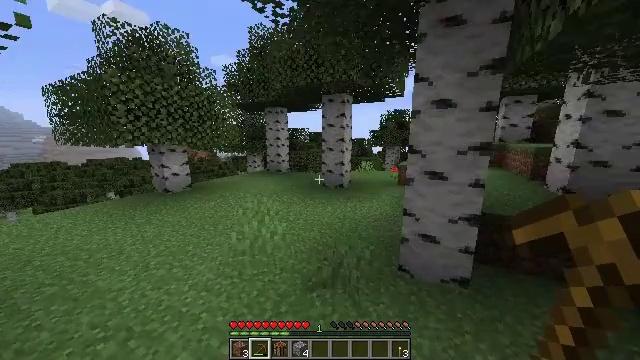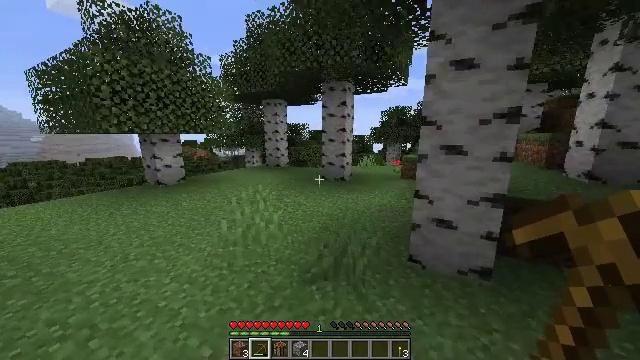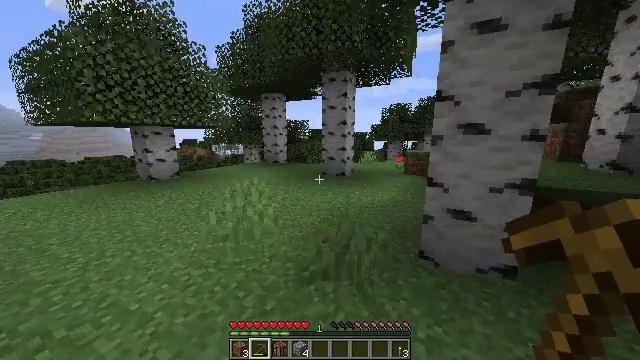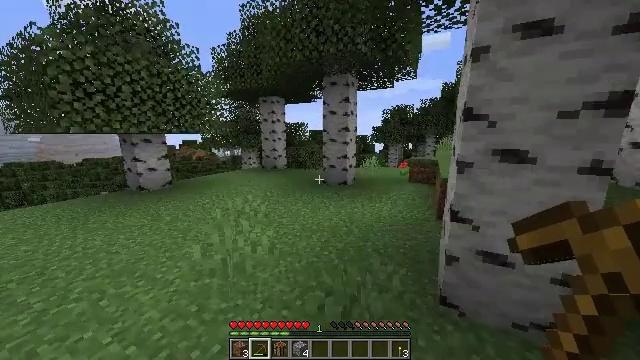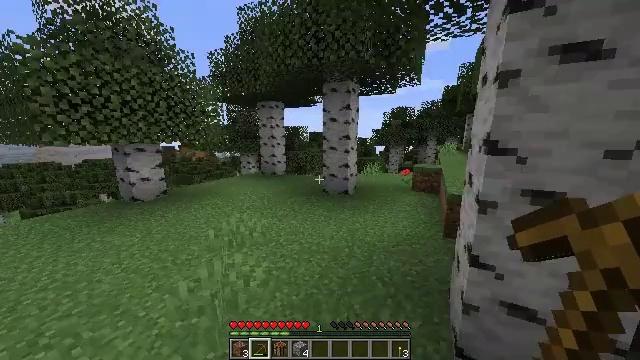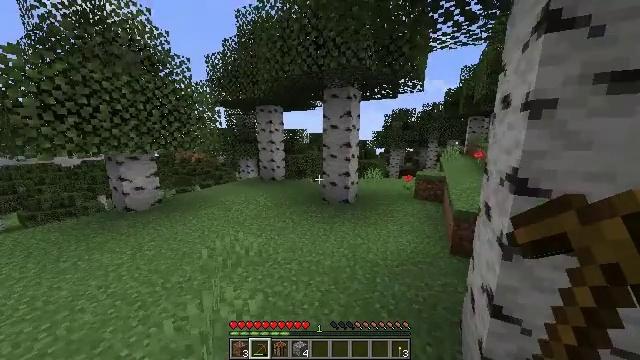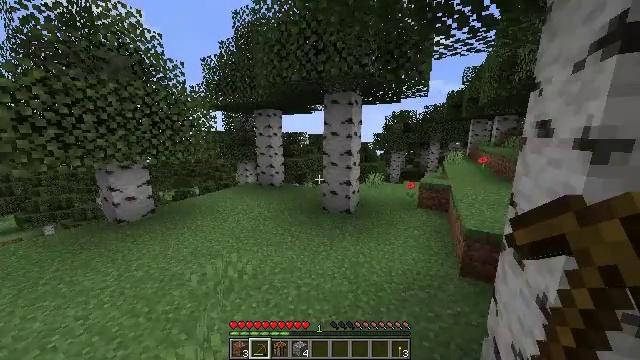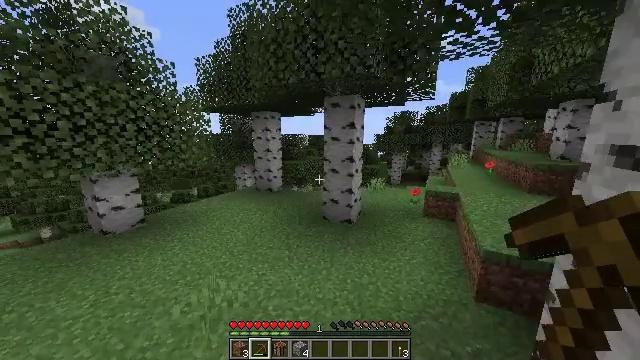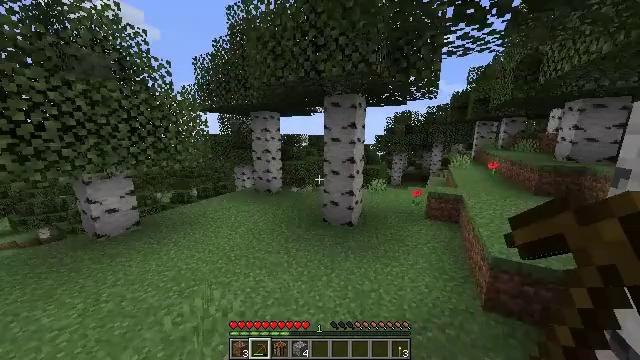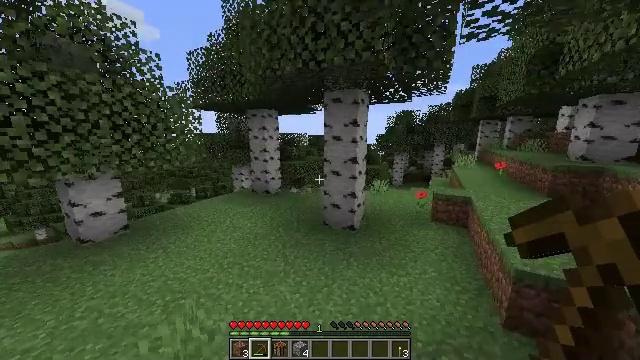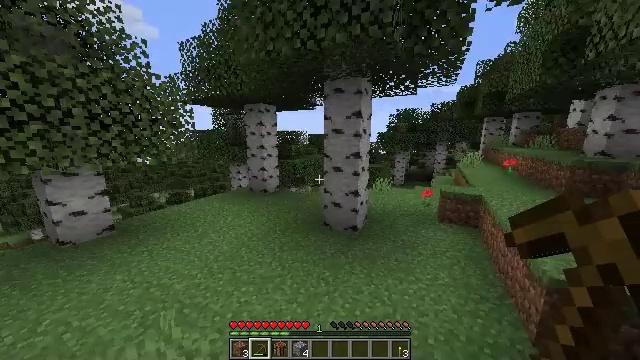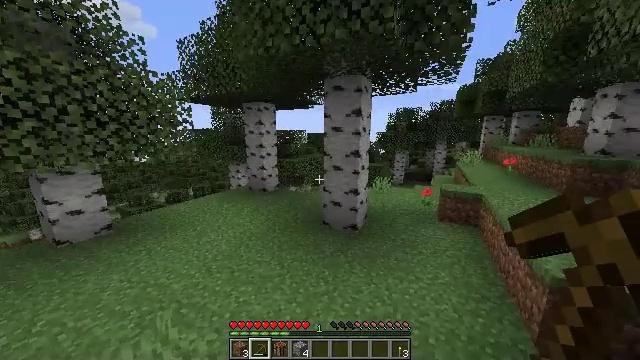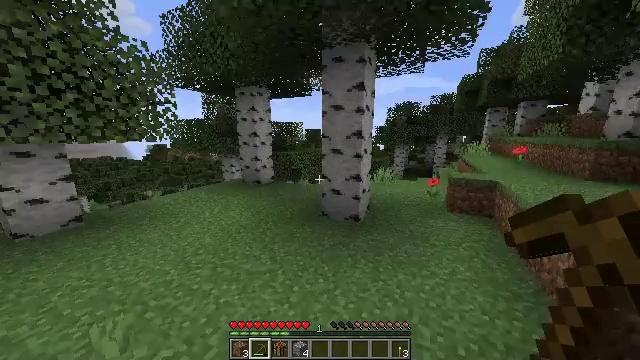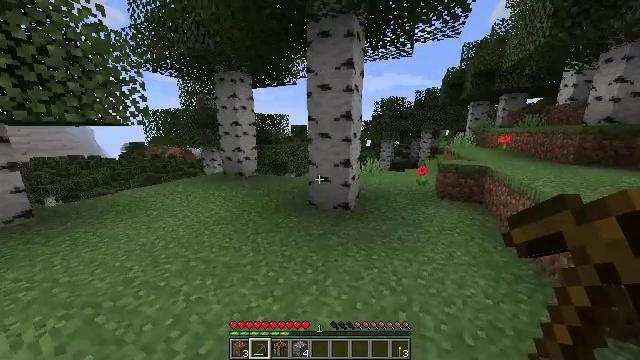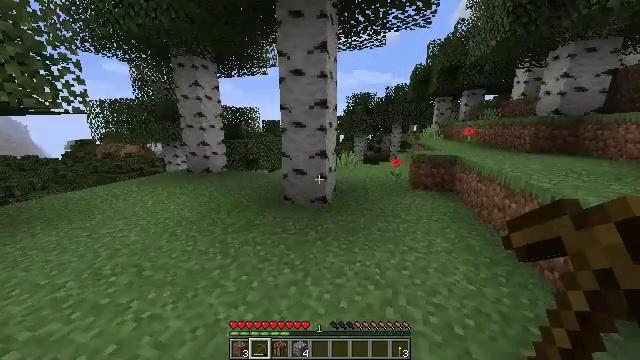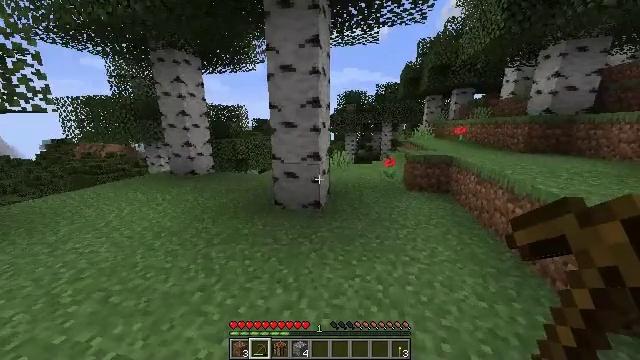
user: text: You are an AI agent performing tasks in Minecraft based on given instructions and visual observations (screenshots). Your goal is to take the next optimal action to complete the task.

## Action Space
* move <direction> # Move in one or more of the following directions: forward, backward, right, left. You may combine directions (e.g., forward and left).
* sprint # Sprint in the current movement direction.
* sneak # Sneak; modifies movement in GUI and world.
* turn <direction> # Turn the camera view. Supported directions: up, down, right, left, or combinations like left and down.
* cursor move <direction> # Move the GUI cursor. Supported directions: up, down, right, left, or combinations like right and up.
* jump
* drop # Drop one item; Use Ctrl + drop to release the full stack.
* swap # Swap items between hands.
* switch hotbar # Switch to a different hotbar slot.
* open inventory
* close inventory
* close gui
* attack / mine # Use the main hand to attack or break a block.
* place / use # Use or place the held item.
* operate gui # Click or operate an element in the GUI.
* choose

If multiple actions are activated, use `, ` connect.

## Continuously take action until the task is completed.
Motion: motion action
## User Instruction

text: Clear birch leaves to get saplings.
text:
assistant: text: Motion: move forward, sprint, jump
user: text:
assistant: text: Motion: move forward, sprint, jump
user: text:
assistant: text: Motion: move forward, sprint, jump
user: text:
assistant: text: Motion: move forward, sprint, jump
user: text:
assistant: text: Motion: move forward, sprint, jump
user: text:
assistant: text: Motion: move forward, sprint, jump
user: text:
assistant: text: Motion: move forward, sprint, jump
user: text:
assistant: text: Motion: move forward, sprint, jump
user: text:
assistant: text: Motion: move forward, sprint, jump
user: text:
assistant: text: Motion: move forward, sprint, jump
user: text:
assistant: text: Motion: move forward, sprint, jump
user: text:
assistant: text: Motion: move forward, sprint, jump
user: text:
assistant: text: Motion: move forward, sprint, turn right, jump
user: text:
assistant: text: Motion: move forward, sprint, turn right, jump
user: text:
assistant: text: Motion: move forward, sprint, turn right, jump
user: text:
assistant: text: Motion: move forward, sprint, turn right, jump
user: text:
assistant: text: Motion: move forward, sprint, turn right, jump
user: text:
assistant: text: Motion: move forward and move right, sprint, turn right, jump
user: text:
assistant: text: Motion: move forward and move right, sprint, jump
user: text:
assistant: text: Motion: move forward and move right, sprint, jump
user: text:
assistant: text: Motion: move forward and move right, sprint, jump
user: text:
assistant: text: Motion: move forward and move right, sprint, jump
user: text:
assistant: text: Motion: move forward and move right, sprint, jump
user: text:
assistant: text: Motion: move forward and move right, sprint, jump
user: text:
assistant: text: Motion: move forward and move right, sprint, jump
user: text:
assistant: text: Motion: move forward and move right, sprint, jump
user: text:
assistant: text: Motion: move forward and move right, sprint
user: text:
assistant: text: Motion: move forward and move right, sprint
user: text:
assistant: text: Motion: move forward and move right, sprint
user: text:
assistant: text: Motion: move forward and move right, sprint